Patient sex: M
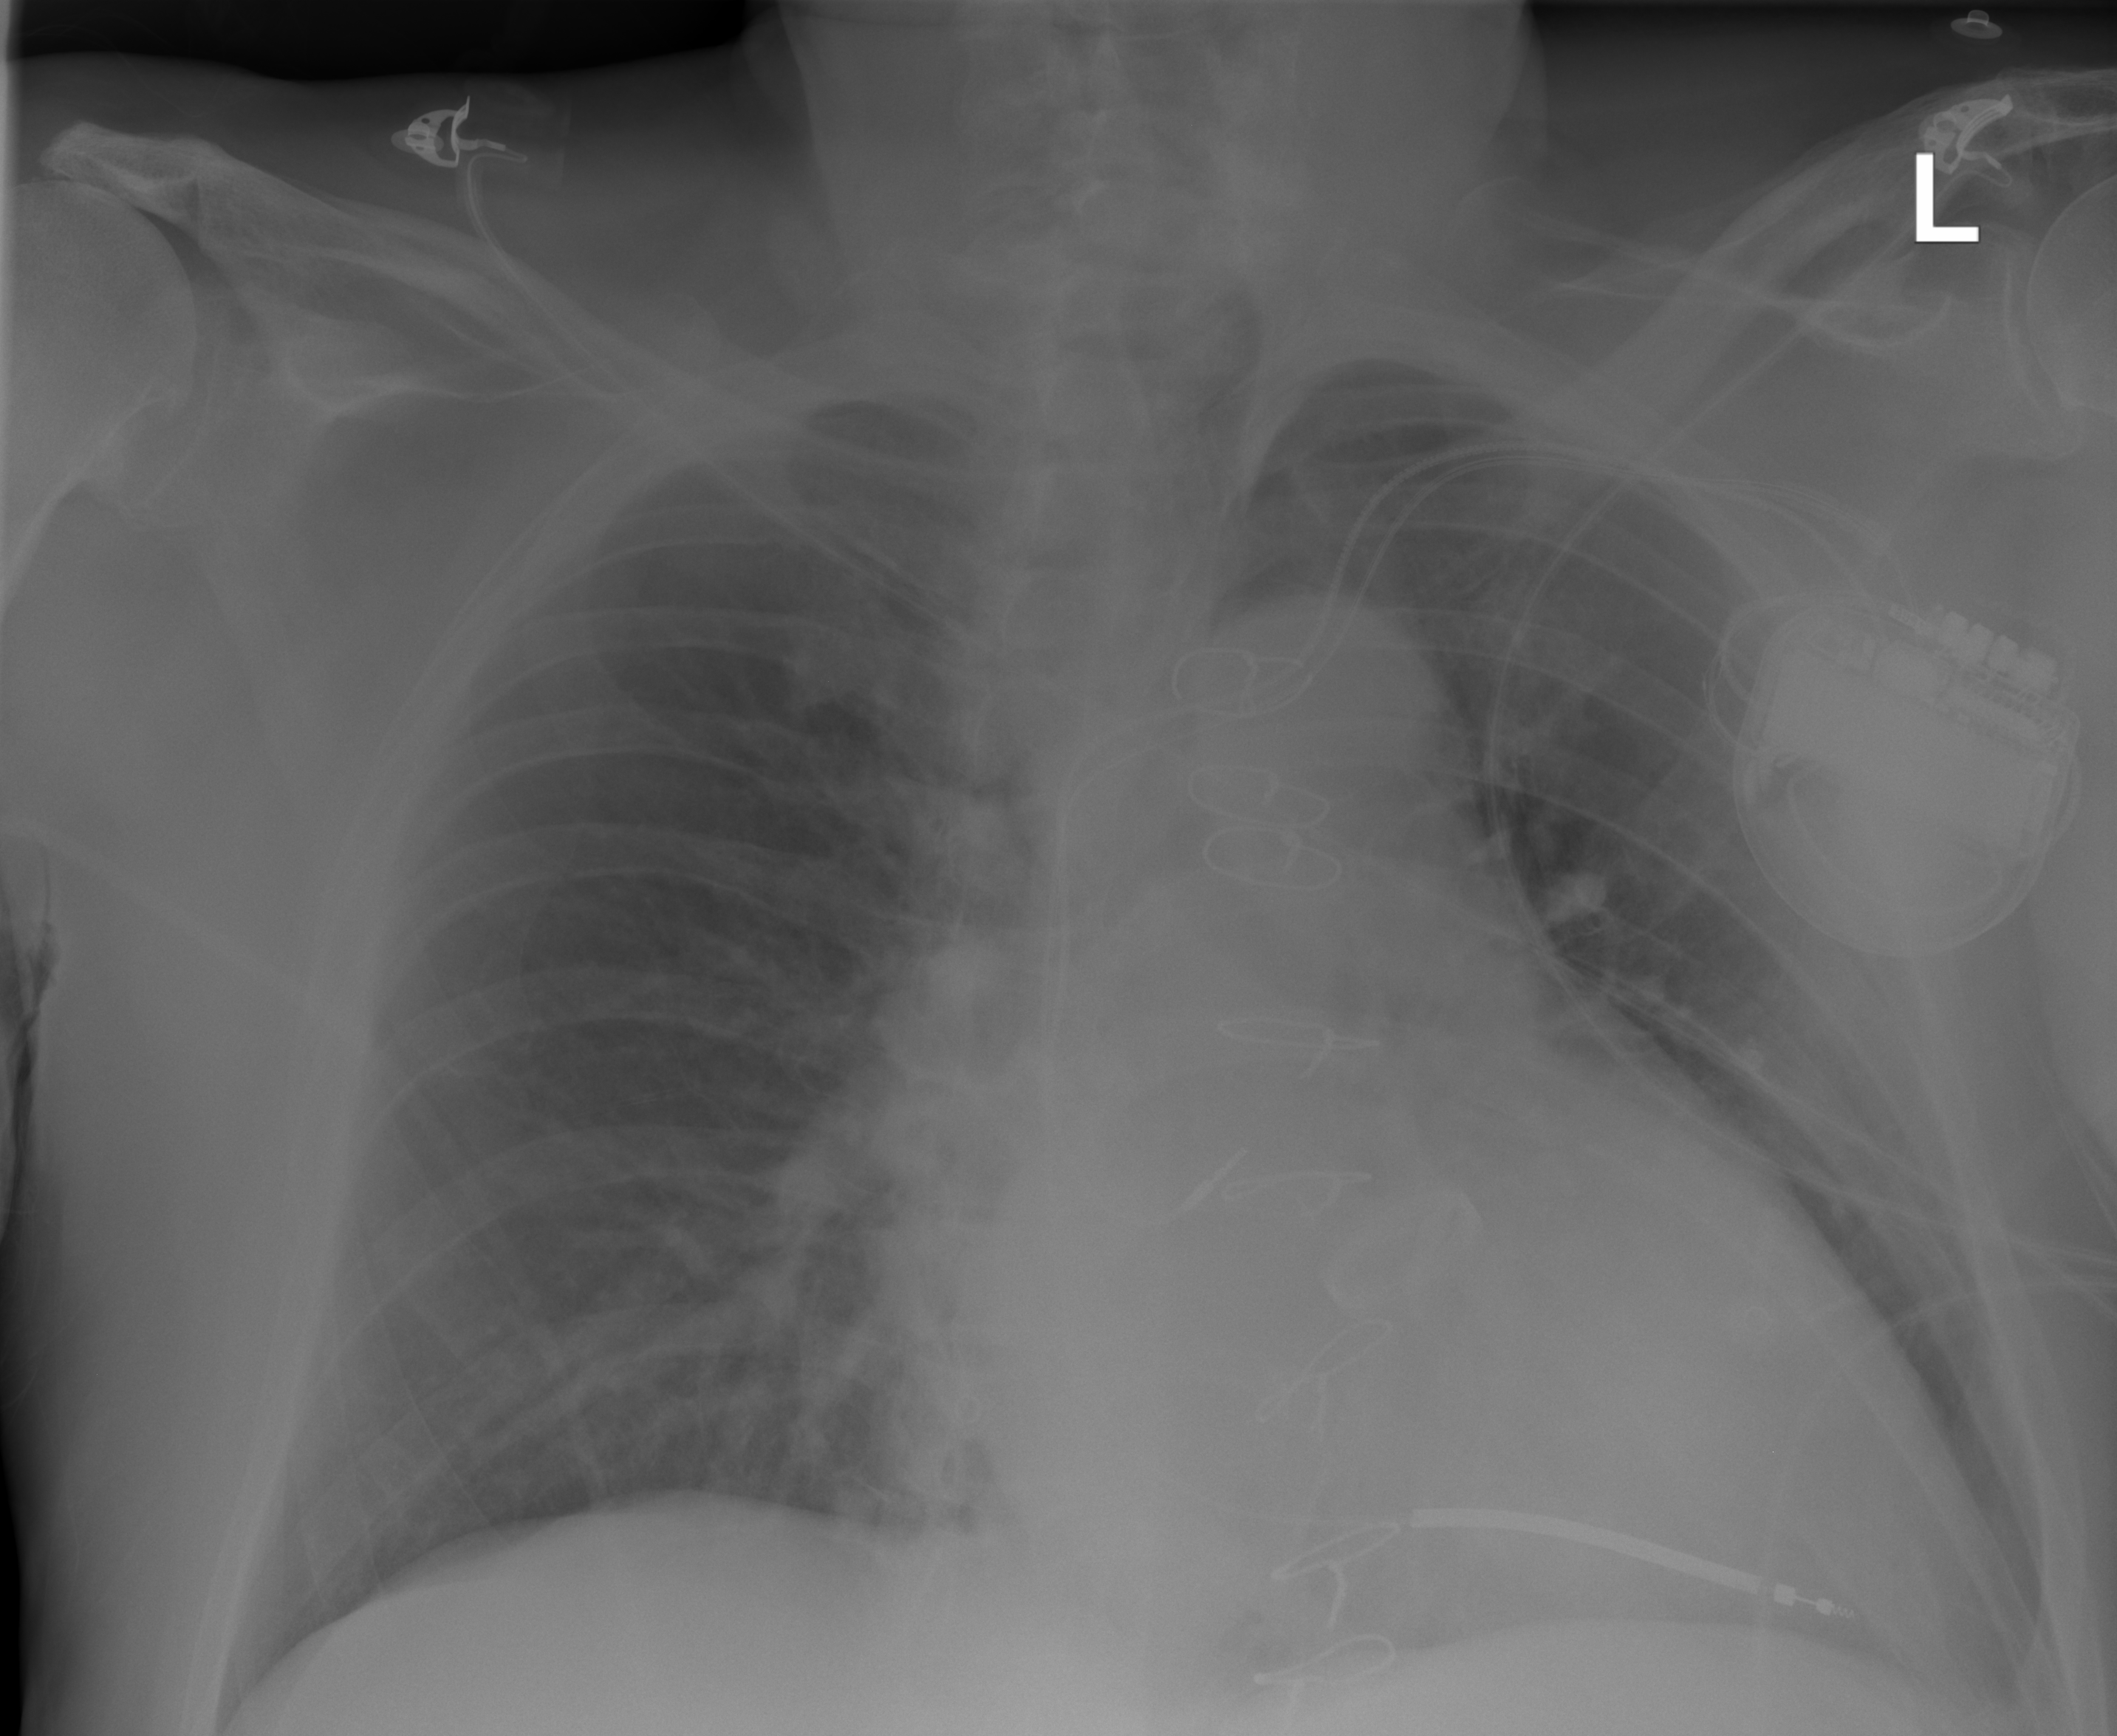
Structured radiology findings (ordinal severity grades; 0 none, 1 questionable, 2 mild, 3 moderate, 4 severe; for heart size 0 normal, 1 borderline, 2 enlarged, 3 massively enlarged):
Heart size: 3
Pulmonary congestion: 1
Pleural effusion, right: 0
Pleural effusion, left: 0
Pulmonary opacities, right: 2
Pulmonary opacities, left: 0
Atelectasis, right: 2
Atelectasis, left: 0